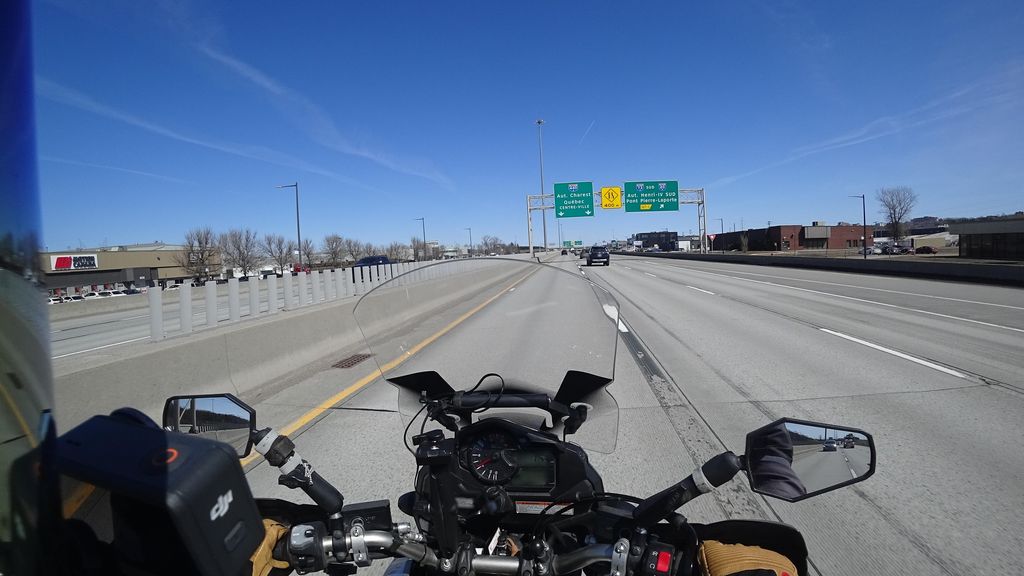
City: quebec_city